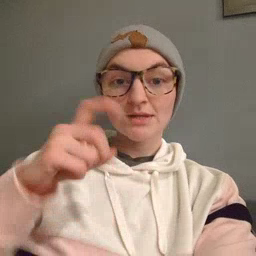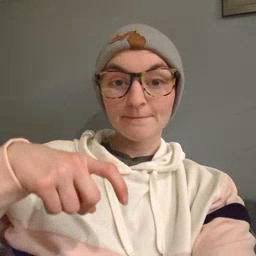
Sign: time